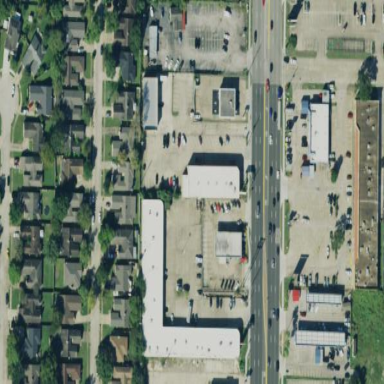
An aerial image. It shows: Commercial building.